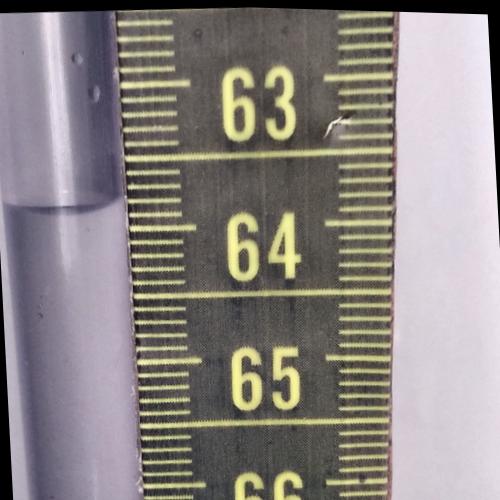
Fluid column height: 63.8 cm